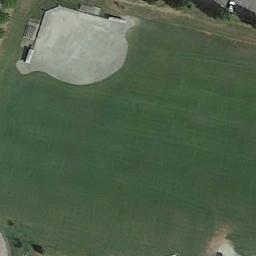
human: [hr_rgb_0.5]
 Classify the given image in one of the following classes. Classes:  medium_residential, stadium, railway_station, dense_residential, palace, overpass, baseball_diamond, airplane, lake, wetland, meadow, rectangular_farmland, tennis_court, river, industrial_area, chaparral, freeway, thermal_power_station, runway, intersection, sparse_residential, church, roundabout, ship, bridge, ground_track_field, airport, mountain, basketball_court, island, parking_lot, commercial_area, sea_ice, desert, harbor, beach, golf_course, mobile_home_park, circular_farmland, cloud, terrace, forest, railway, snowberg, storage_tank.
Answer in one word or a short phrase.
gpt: baseball_diamond